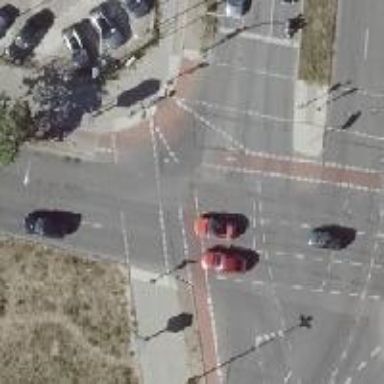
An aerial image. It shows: Asphalt cycleway with traffic signals at crossing.